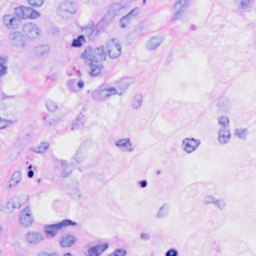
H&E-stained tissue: Breast